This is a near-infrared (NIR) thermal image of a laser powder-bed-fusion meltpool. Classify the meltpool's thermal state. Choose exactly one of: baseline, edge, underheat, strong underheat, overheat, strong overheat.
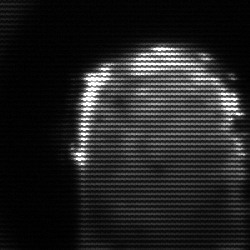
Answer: baseline